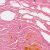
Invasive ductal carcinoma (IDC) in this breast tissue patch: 0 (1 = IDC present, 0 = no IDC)